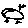
Label: bird